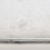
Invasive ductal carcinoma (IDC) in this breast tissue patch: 0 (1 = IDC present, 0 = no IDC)